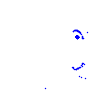
Particle: kaon